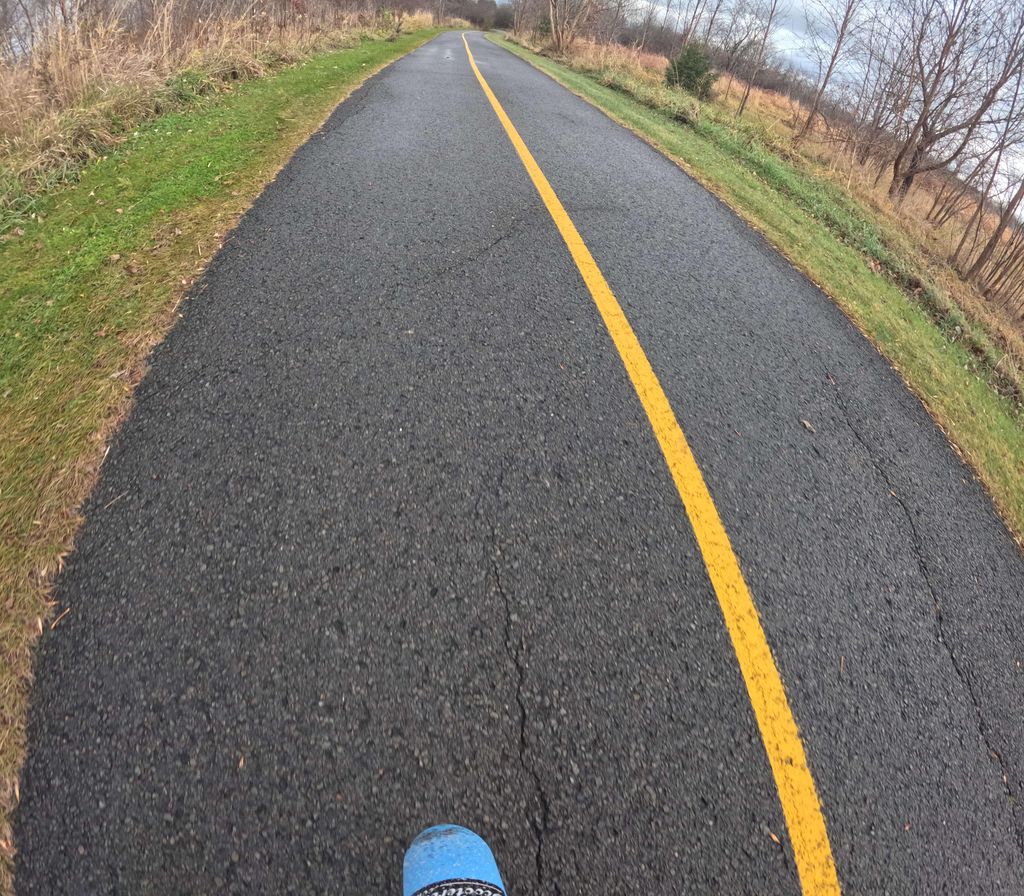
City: ottawa-gatineau